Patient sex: F
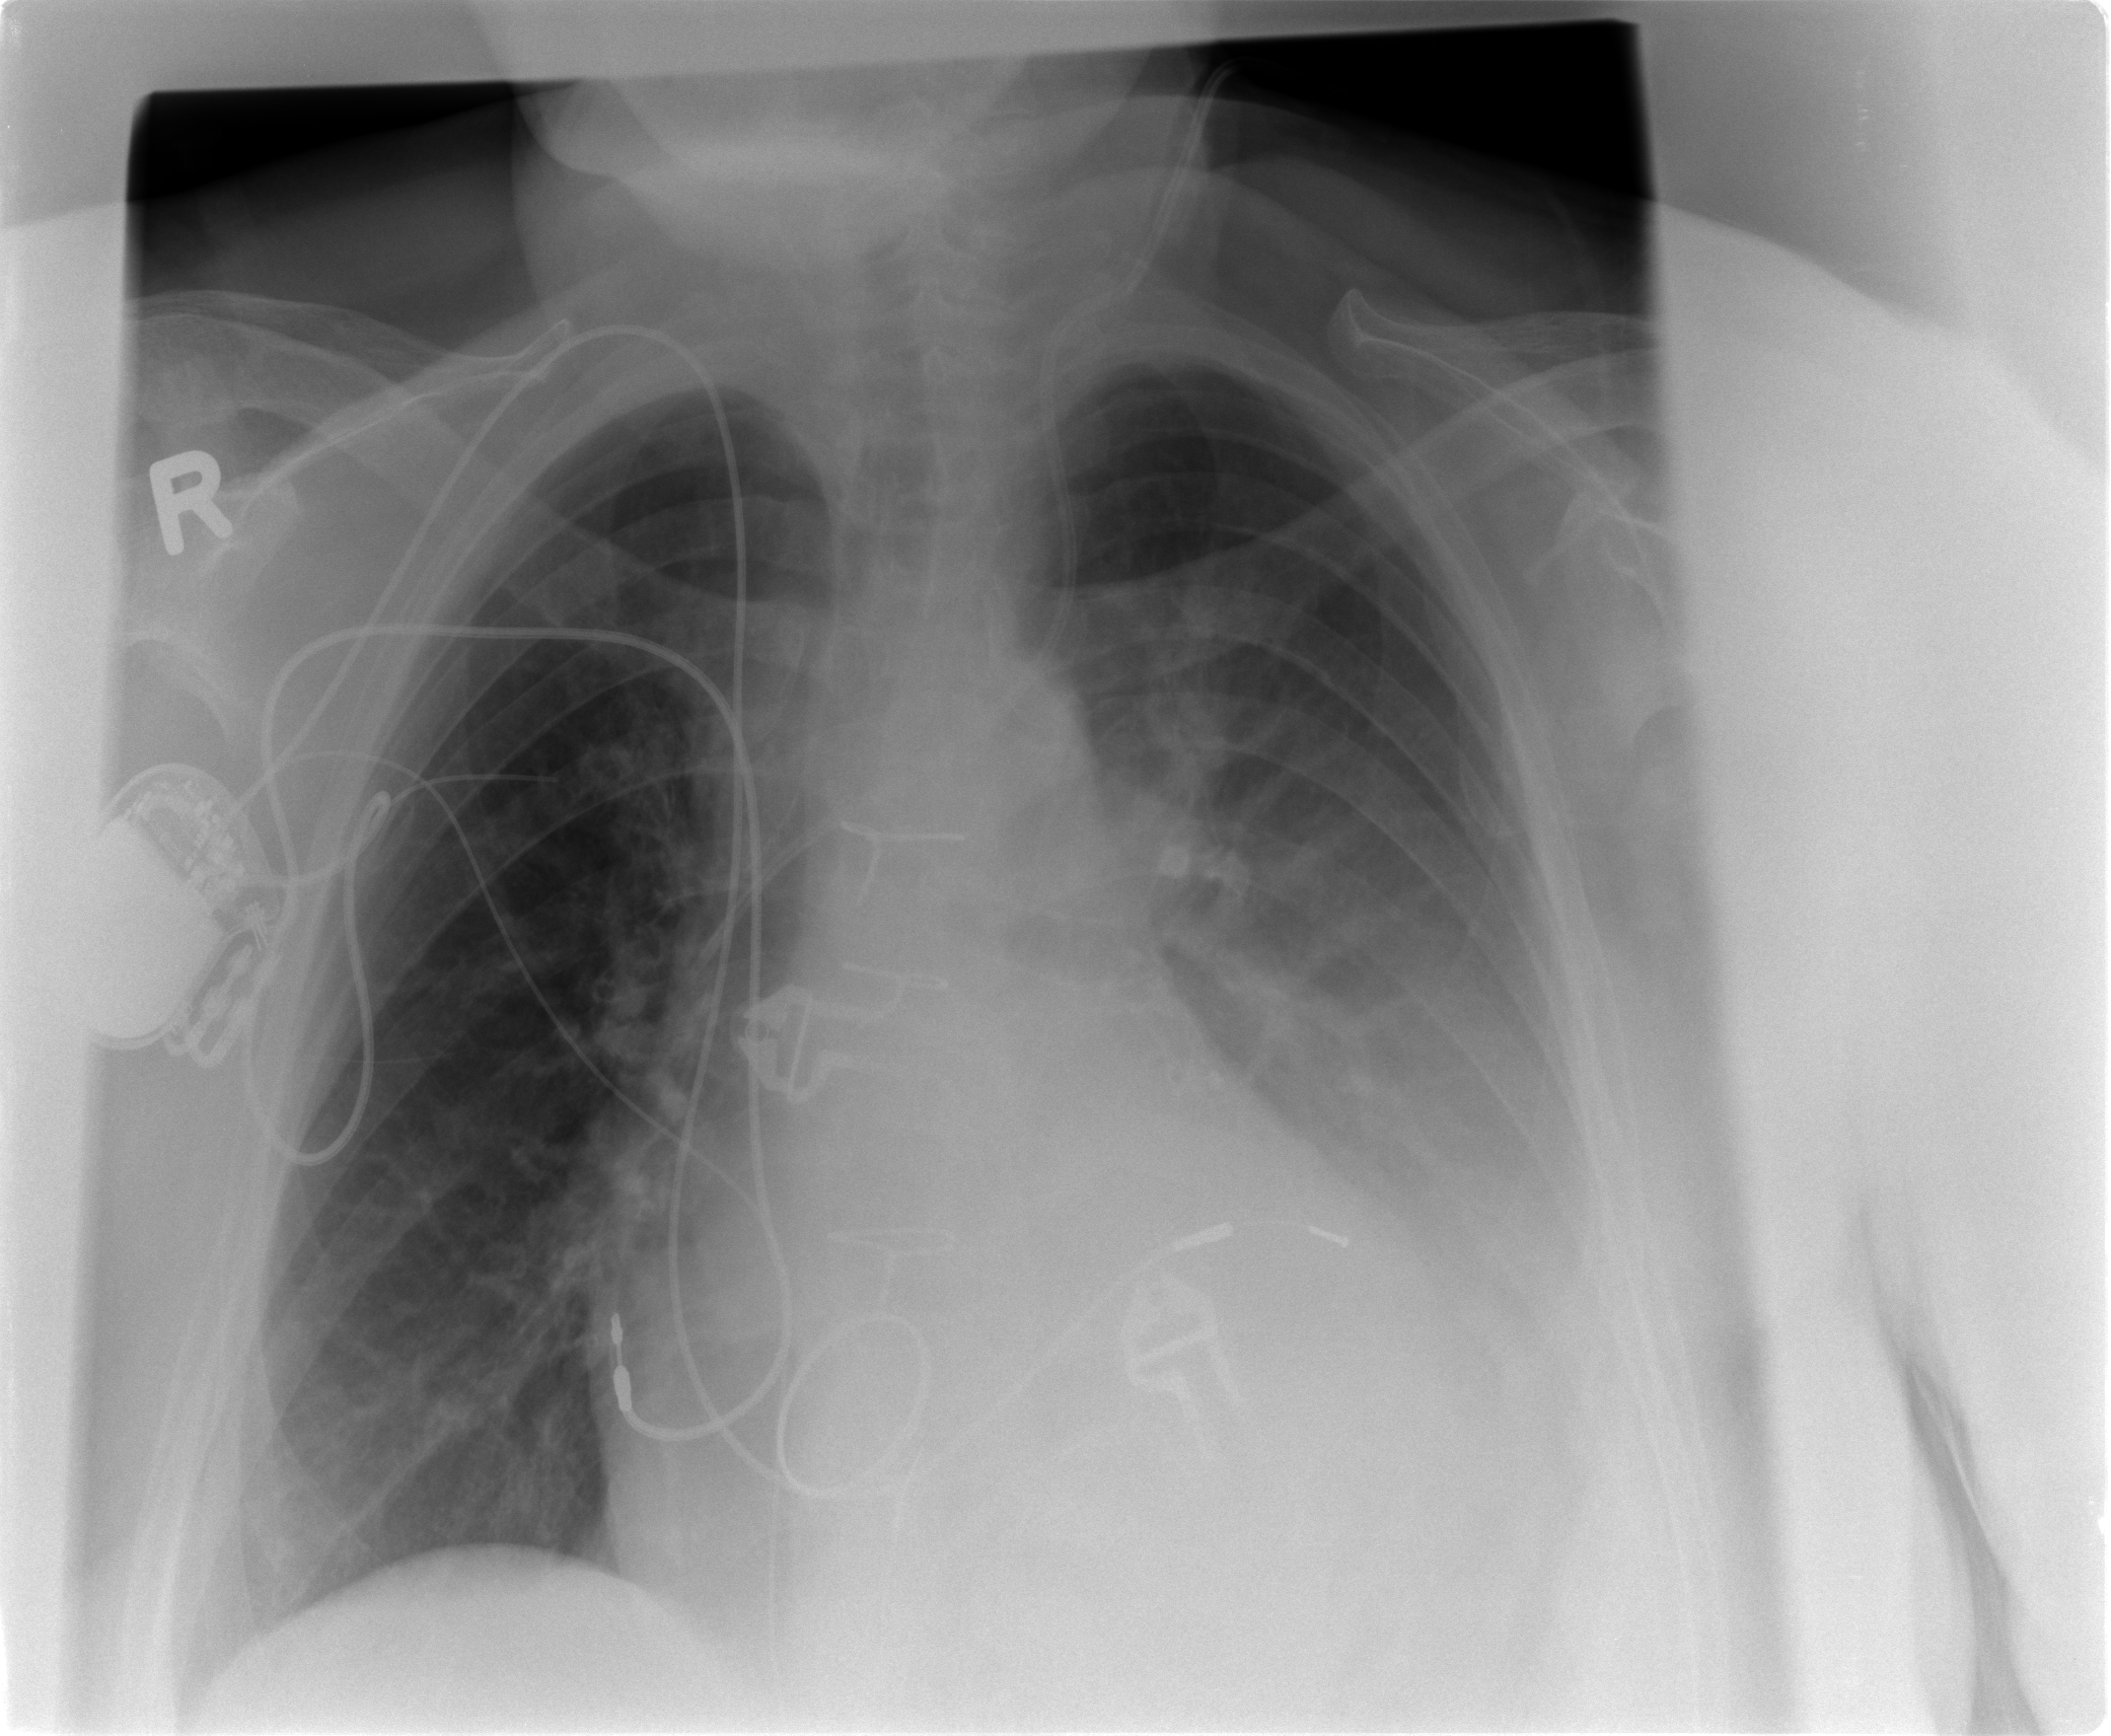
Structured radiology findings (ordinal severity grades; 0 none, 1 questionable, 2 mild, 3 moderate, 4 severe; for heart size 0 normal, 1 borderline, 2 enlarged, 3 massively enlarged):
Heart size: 2
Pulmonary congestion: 2
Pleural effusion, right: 0
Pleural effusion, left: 3
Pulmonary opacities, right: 0
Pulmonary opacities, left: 1
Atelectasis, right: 1
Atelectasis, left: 2